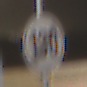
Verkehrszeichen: EndeGeschwindigkeit130
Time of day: Night
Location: Outdoor (Urban)
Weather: PartlyCloudy
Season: NotSpecified
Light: Artificial